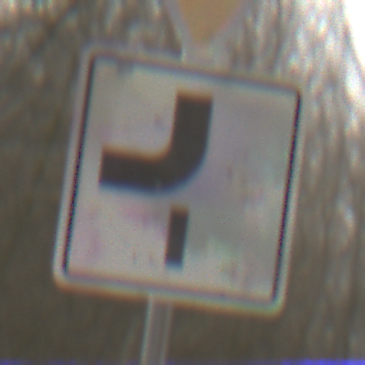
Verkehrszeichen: VerlaufVorfahrtsstrasse7
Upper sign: VorfahrtGewaehren
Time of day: MorningAfternoon
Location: Outdoor (Nature)
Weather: PartlyCloudy
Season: Winter
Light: Natural